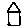
Label: house